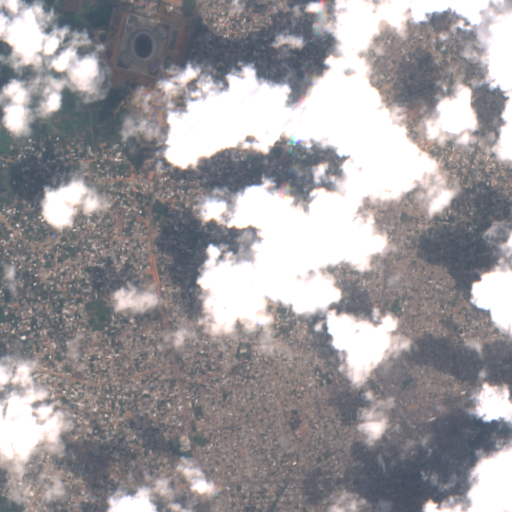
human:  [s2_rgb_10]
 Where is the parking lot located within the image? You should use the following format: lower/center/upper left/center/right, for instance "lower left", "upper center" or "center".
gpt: The parking lot is located in the upper left of the image.
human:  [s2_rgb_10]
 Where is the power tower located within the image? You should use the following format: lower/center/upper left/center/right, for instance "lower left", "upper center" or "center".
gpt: The power tower is located in the lower left of the image.
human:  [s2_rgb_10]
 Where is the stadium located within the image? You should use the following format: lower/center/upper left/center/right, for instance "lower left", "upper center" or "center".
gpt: The stadium is located in the upper left of the image.
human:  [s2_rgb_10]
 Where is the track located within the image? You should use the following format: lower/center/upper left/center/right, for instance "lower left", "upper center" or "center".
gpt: The track is located in the upper left of the image.
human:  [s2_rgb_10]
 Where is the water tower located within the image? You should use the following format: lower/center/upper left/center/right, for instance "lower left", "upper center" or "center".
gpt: The water tower is located in the center right of the image.
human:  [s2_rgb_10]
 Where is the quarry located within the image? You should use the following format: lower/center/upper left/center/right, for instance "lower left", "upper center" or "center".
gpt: There is no quarry in the image.